Question: I am trying to add normals to my voxel engines 16x16 cube chunks. When I render everything I get odd results. I am not sure if I have placed my normals incorrectly or if implementing simple shadows with lighting wont work how I am using it.
The following is the vertexes for each of my cubes and there respective normals.
'''
public void putVertices(float tx, float ty, float tz, FloatBuffer vertexPositionData) {
float l_length = Constants.BLOCK_SIZE;
float l_height = Constants.BLOCK_SIZE;
float l_width = Constants.BLOCK_SIZE;
vertexPositionData.put(new float[]{
xOffset + l_length + tx, -l_height + ty, zOffset + -l_width + tz,
xOffset + -l_length + tx, -l_height + ty, zOffset + -l_width + tz,
xOffset + -l_length + tx, l_height + ty, zOffset + -l_width + tz,
xOffset + l_length + tx, l_height + ty, zOffset + -l_width + tz,
xOffset + -l_length + tx, -l_height + ty, zOffset + l_width + tz,
xOffset + l_length + tx, -l_height + ty, zOffset + l_width + tz,
xOffset + l_length + tx, l_height + ty, zOffset + l_width + tz,
xOffset + -l_length + tx, l_height + ty, zOffset + l_width + tz,
xOffset + l_length + tx, -l_height + ty, zOffset + l_width + tz,
xOffset + l_length + tx, -l_height + ty,zOffset + -l_width + tz,
xOffset + l_length + tx, l_height + ty,zOffset + -l_width + tz,
xOffset + l_length + tx, l_height + ty, zOffset + l_width + tz,
xOffset + -l_length + tx, -l_height + ty, zOffset + -l_width + tz,
xOffset + -l_length + tx, -l_height + ty,zOffset + l_width + tz,
xOffset + -l_length + tx, l_height + ty, zOffset + l_width + tz,
xOffset + -l_length + tx, l_height + ty, zOffset + -l_width + tz,
xOffset + -l_length + tx, -l_height + ty, zOffset + -l_width + tz,
xOffset + l_length + tx, -l_height + ty, zOffset + -l_width + tz,
xOffset + l_length + tx, -l_height + ty, zOffset + l_width + tz,
xOffset + -l_length + tx, -l_height + ty,zOffset + l_width + tz,
xOffset + l_length + tx, l_height + ty,zOffset + -l_width + tz,
xOffset + -l_length + tx, l_height + ty, zOffset + -l_width + tz,
xOffset + -l_length + tx, l_height + ty, zOffset + l_width + tz,
xOffset + l_length + tx, l_height + ty, zOffset + l_width + tz
});
}
public void putNormals(FloatBuffer vertexNormalData) {
float[] normals = new float[] {
0.0f, 0.0f, -1.0f,
0.0f, 0.0f, 1.0f,
1.0f, 0.0f, 0.0f,
-1.0f, 0.0f, 0.0f,
0.0f, -1.0f, 0.0f,
0.0f, 1.0f, 0.0f,
};
'''
This is what it looks like when I run the program,

It appears that the light is calculated as if each block surrounding it isnt there. How can I correct this? The result should look seamless when blocks are flat like in the picture.
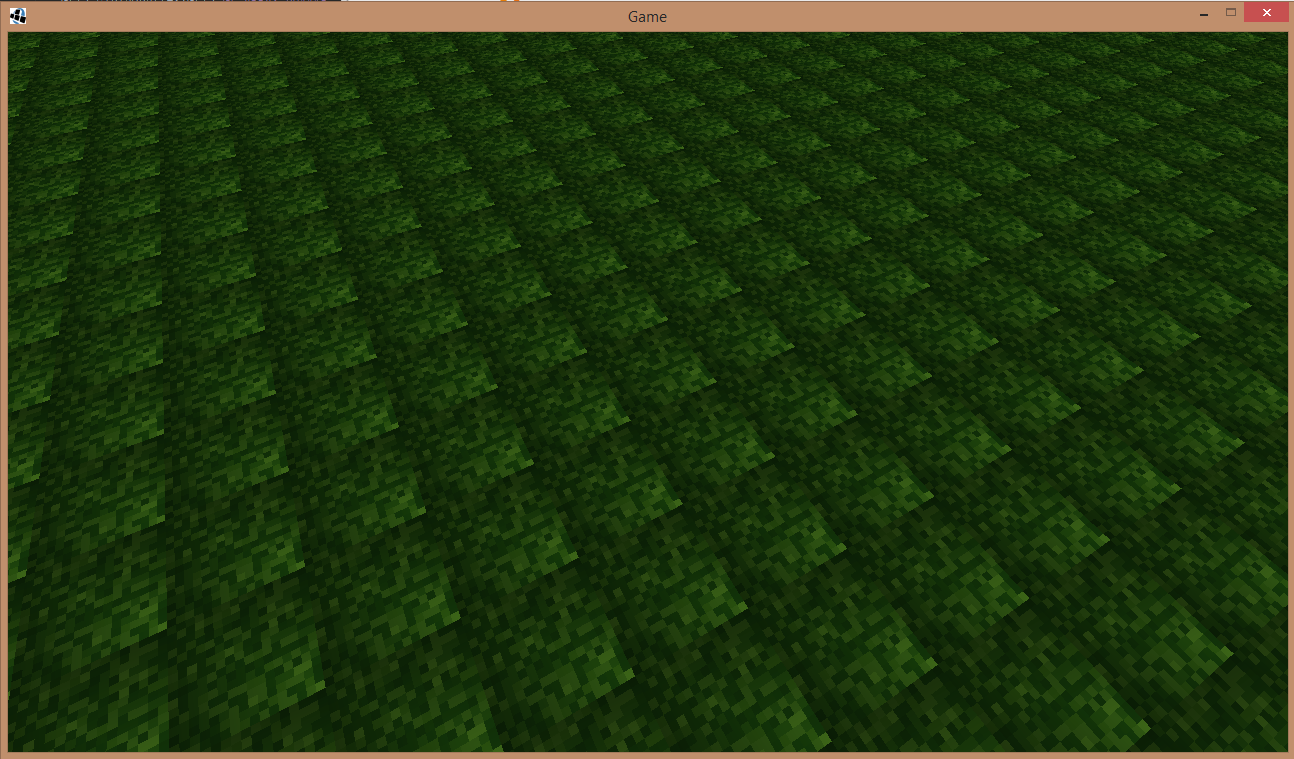
Answer: You have 24 positions, but only 6 normal vectors, in your vertex data. You need a normal vector for each vertex. So with 24 positions, you also need 24 normal vectors.
Since the 4 vertices per side have the same normal vector, you need to repeat each of the normal vectors in your 'normals' array 4 times, which will give you the necessary 24 normal vectors.
'''
vertexNormalData.put(new float[] {
0.0f, 0.0f, -1.0f,
0.0f, 0.0f, -1.0f,
0.0f, 0.0f, -1.0f,
0.0f, 0.0f, -1.0f,
0.0f, 0.0f, 1.0f,
0.0f, 0.0f, 1.0f,
0.0f, 0.0f, 1.0f,
0.0f, 0.0f, 1.0f,
1.0f, 0.0f, 0.0f,
1.0f, 0.0f, 0.0f,
1.0f, 0.0f, 0.0f,
1.0f, 0.0f, 0.0f,
-1.0f, 0.0f, 0.0f,
-1.0f, 0.0f, 0.0f,
-1.0f, 0.0f, 0.0f,
-1.0f, 0.0f, 0.0f,
0.0f, -1.0f, 0.0f,
0.0f, -1.0f, 0.0f,
0.0f, -1.0f, 0.0f,
0.0f, -1.0f, 0.0f,
0.0f, 1.0f, 0.0f,
0.0f, 1.0f, 0.0f,
0.0f, 1.0f, 0.0f,
0.0f, 1.0f, 0.0f
});
'''